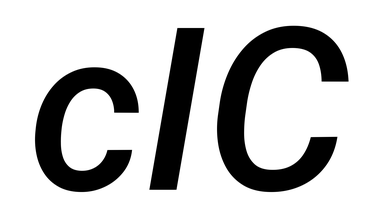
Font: Roboto-Italic_Medium_Italic